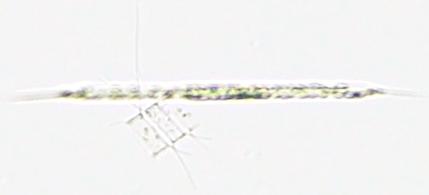
Label: Rhizosolenia